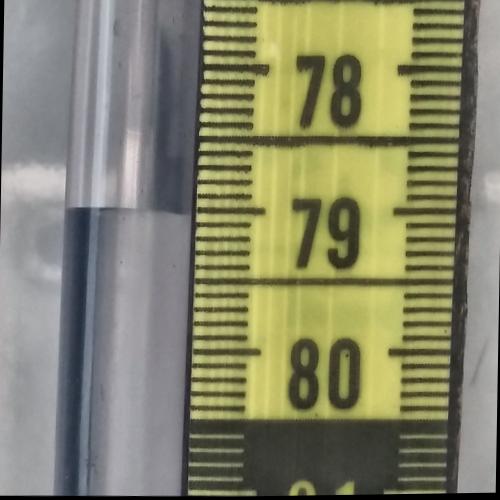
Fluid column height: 79.0 cm